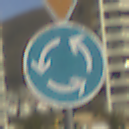
Verkehrszeichen: Kreisverkehr
Zusatzzeichen oben: VorfahrtGewaehren
Umgebung: Outdoor, Suburban
Tageszeit: MorningAfternoon
Wetter: PartlyCloudy
Licht: Natural
Jahreszeit: NotSpecified
Kontrast: HighContrast